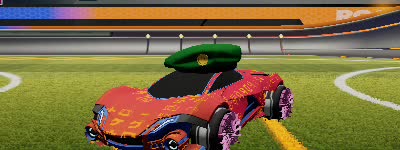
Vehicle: werewolf